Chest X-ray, PA view. Patient: 59 years old, sex M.
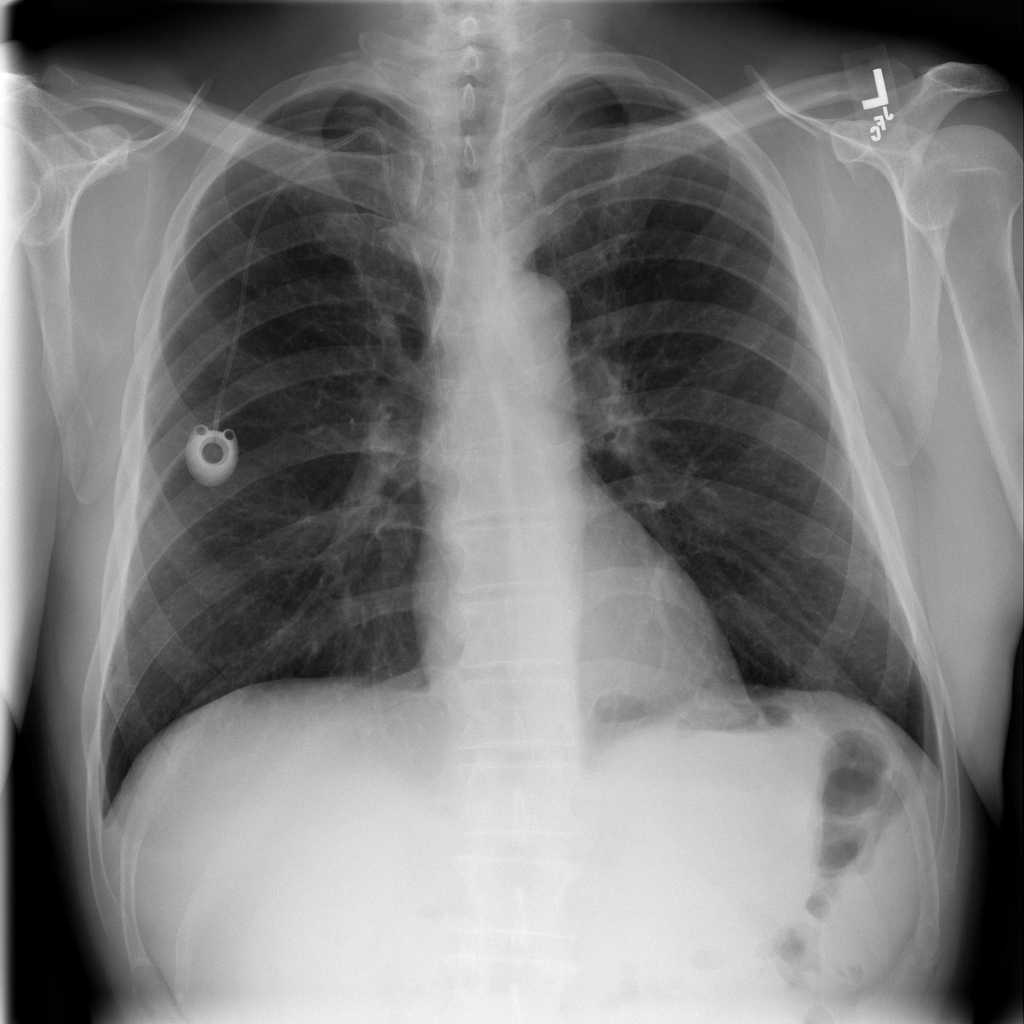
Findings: No Finding